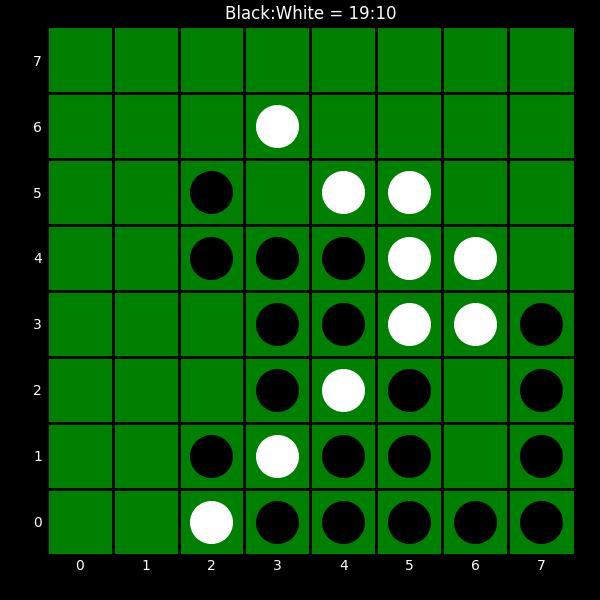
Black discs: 19
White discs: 10